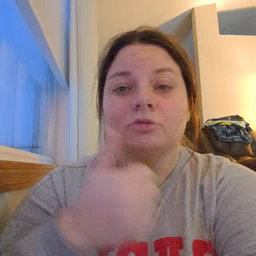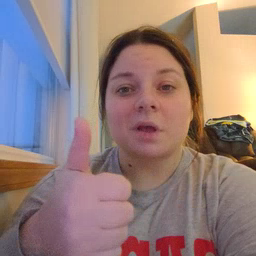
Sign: yourself